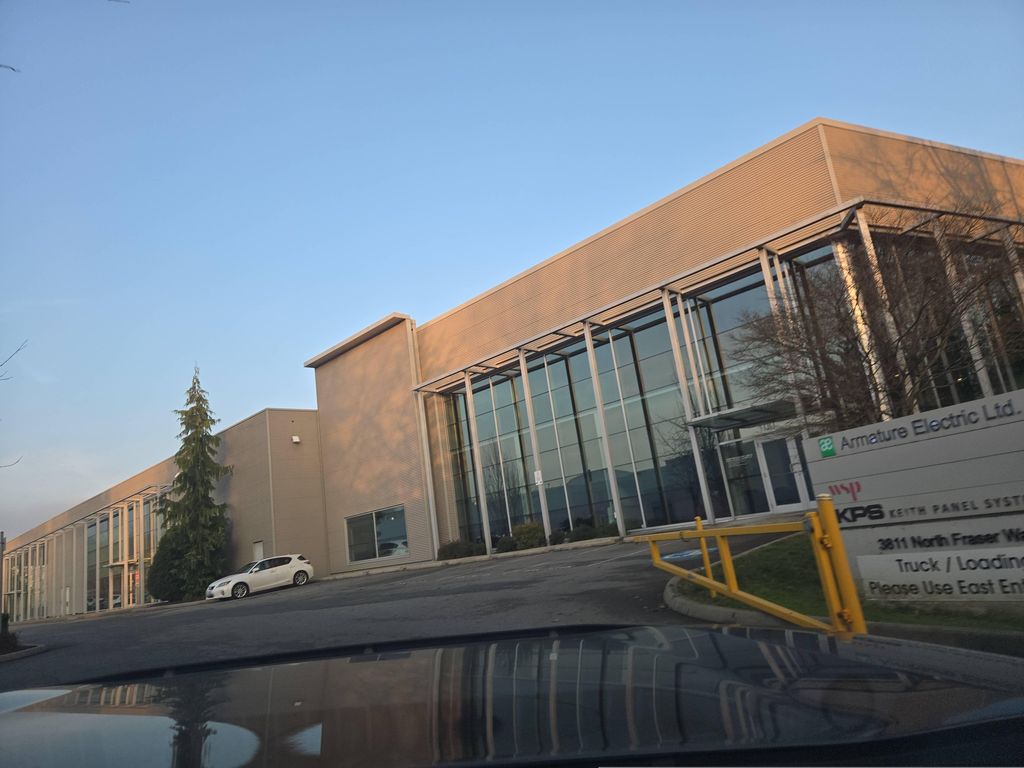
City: vancouver